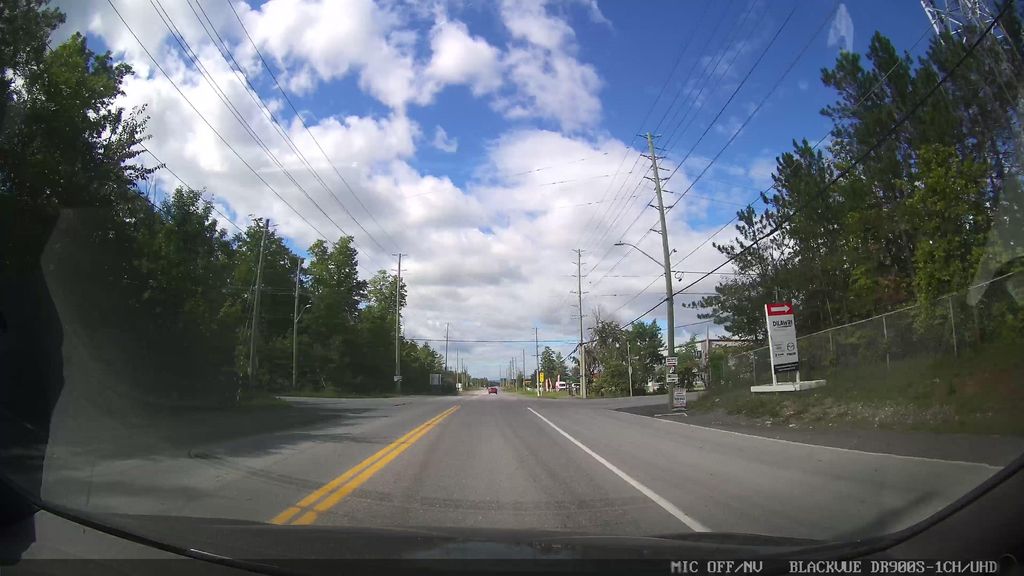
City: ottawa-gatineau